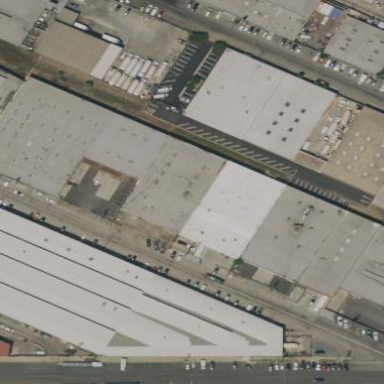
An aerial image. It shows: Industrial building.